Field crop: maize
Growth stage: 2
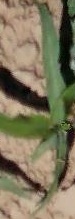
Species: maize